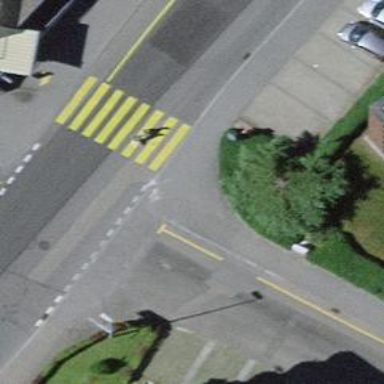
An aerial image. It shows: Kerb barrier.